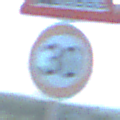
Verkehrszeichen: Geschwindigkeit30
Zusatzzeichen oben: Ufer
Umgebung: Outdoor, Nature
Tageszeit: SunriseSunset
Wetter: PartlyCloudy
Licht: Natural
Jahreszeit: NotSpecified
Kontrast: MediumContrast